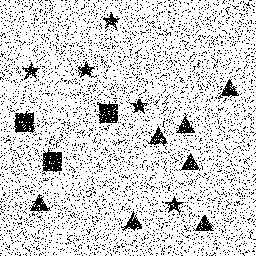
Squares: 3
Triangles: 7
Stars: 5
Total shapes: 15